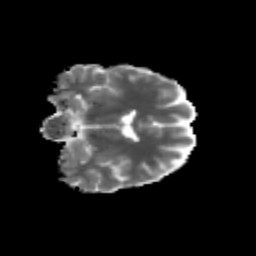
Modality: MD
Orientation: coronal
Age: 23
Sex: female
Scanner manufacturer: siemens
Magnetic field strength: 3 T
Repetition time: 3.5 s
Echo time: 0.125 s